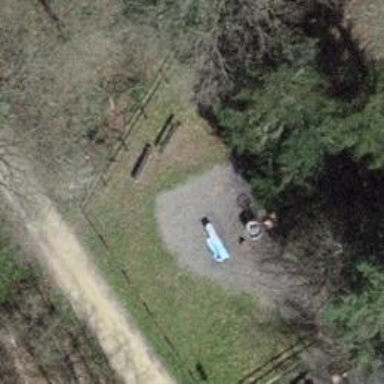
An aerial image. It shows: BBQ amenity.